Aerial crown-view tile of a tropical tree (Barro Colorado Island, Panama), acquired 20250317:
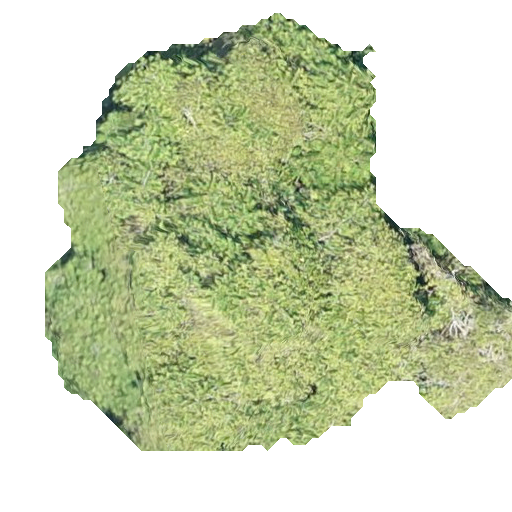
Species: Virola surinamensis
GBIF accepted scientific name: Virola surinamensis
Crown area: 205.287 m²